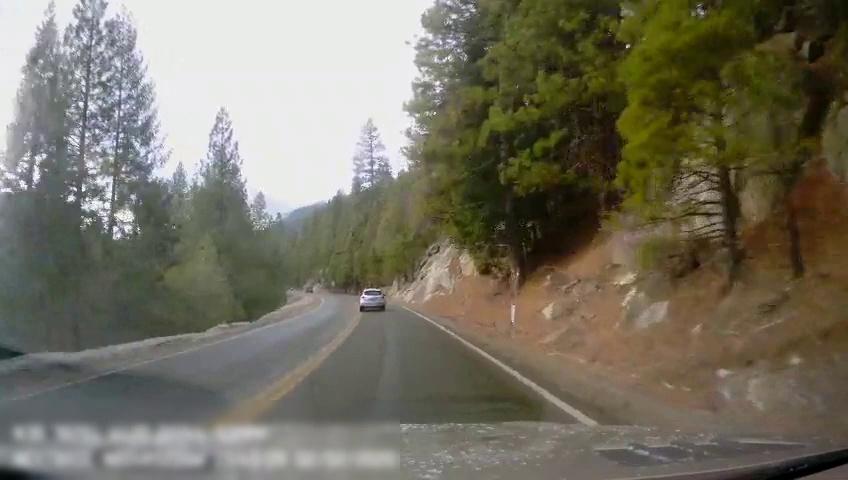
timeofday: Day
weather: Sunny
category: Drivable Space
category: Vehicles | SUV
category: Lanes | Alternate Lane
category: Lanes | Current Lane
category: Lanes | Opposite Lane
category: Lanes | Opposite Lane